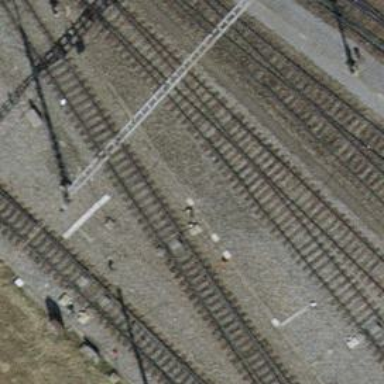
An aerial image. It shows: Railway switch.